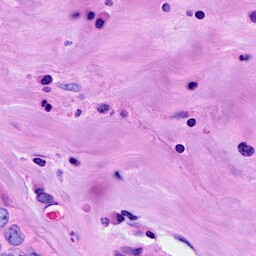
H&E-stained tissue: Breast